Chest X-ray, AP view. Patient: 65 years old, sex M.
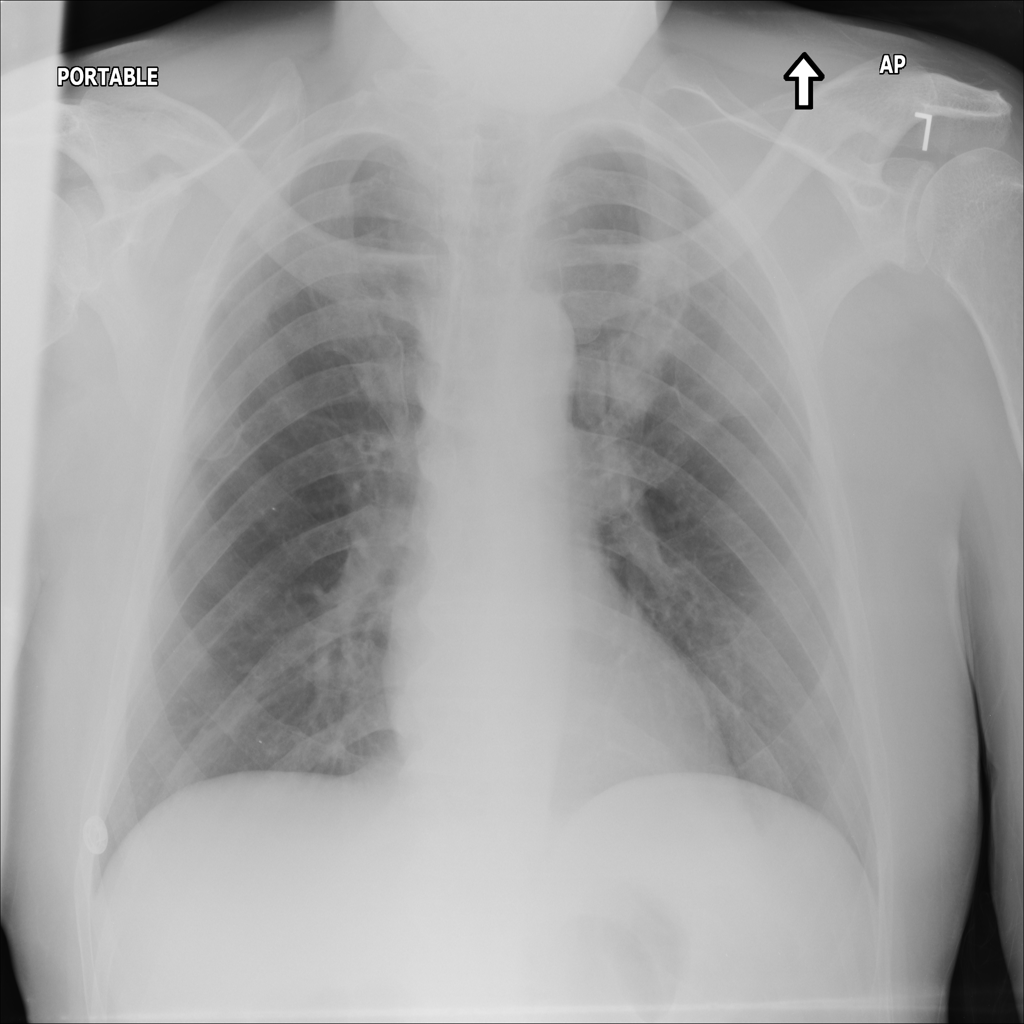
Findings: No Finding